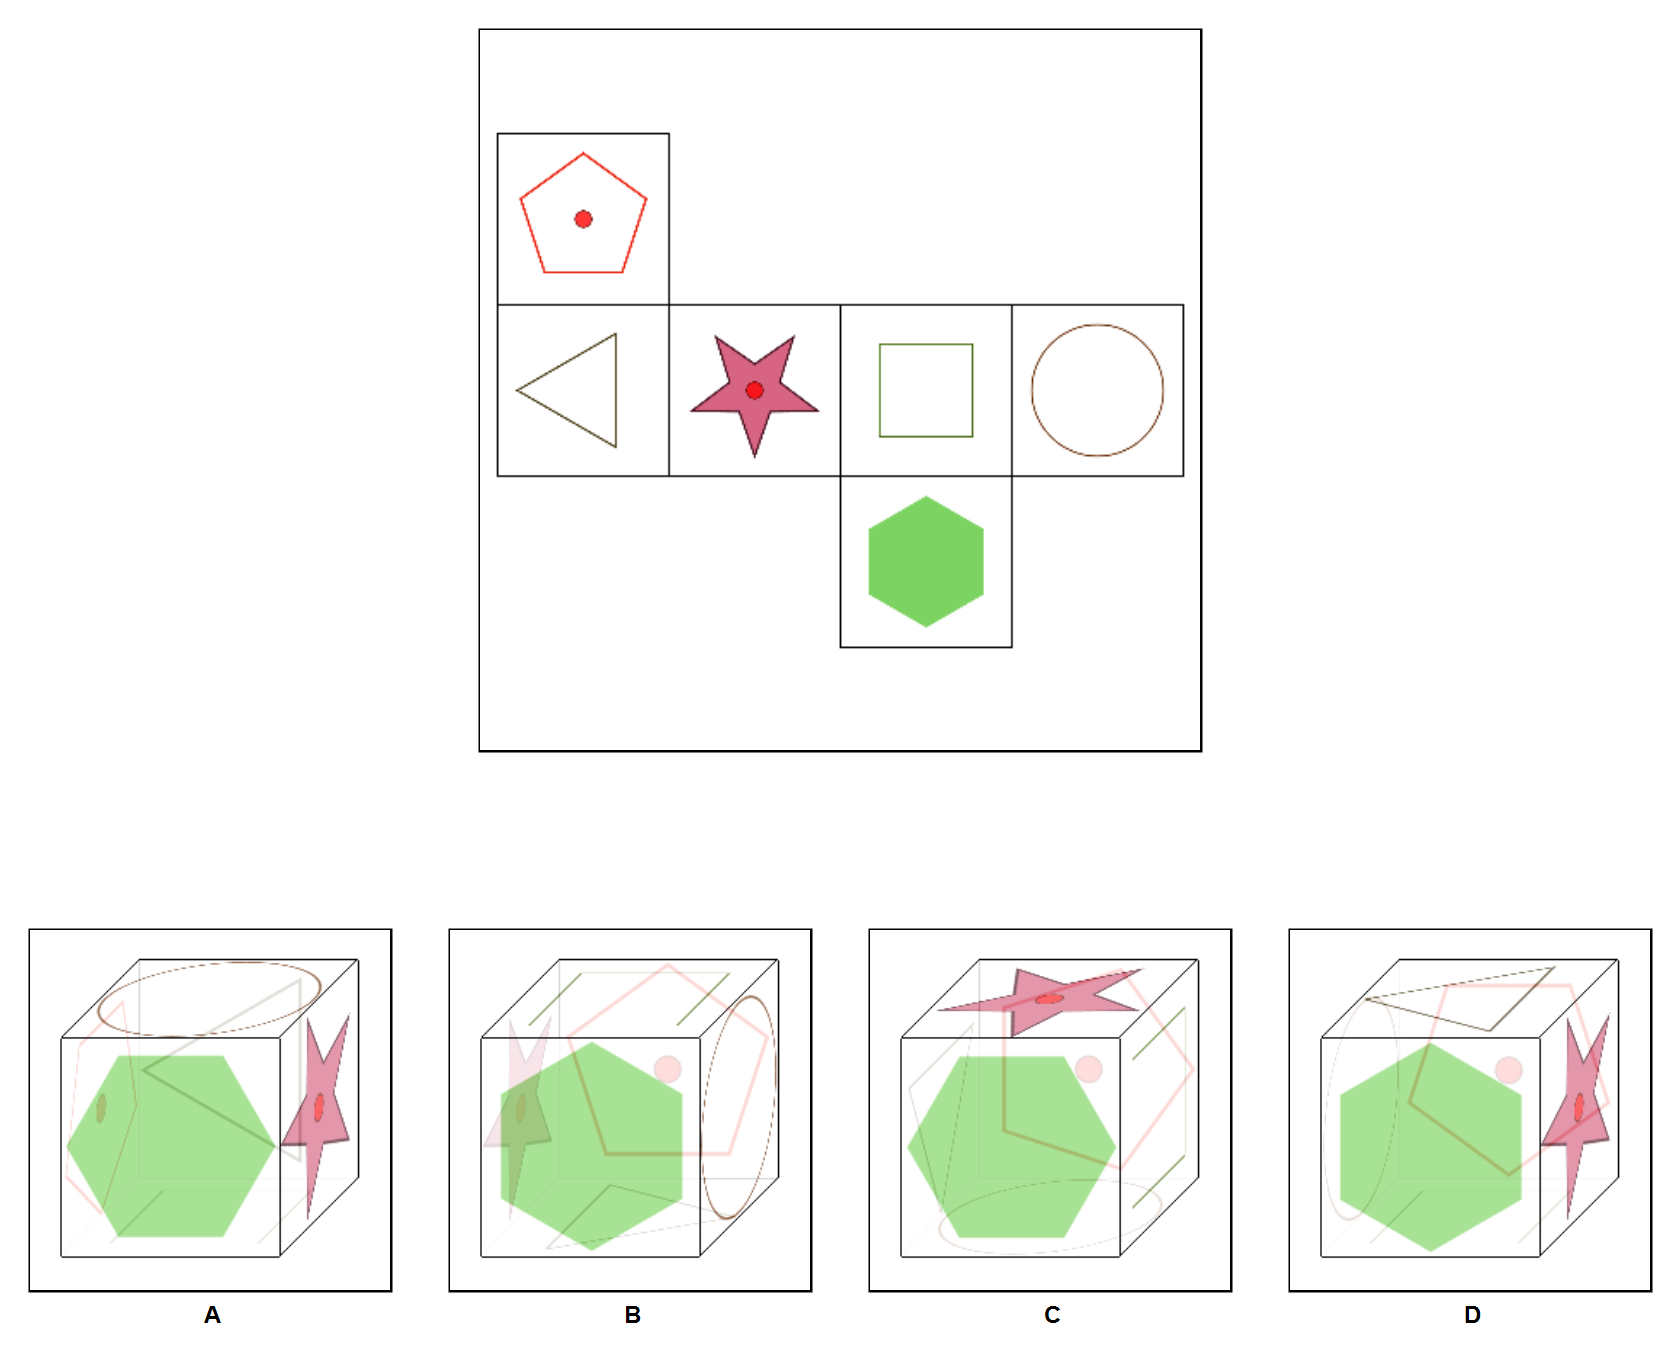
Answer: A